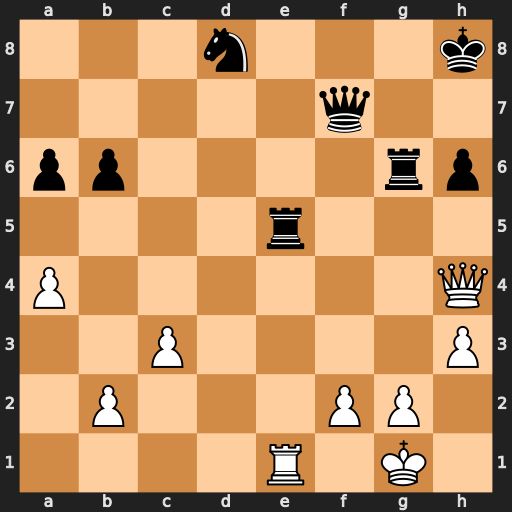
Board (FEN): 3n3k/5q2/pp4rp/4r3/P6Q/2P4P/1P3PP1/4R1K1
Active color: w
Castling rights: -
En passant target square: -
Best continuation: Qxd8+ Rg8 Qd4 Rxg2+ Kxg2 Qg7+ Kf1